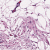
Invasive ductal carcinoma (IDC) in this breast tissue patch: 0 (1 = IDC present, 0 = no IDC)